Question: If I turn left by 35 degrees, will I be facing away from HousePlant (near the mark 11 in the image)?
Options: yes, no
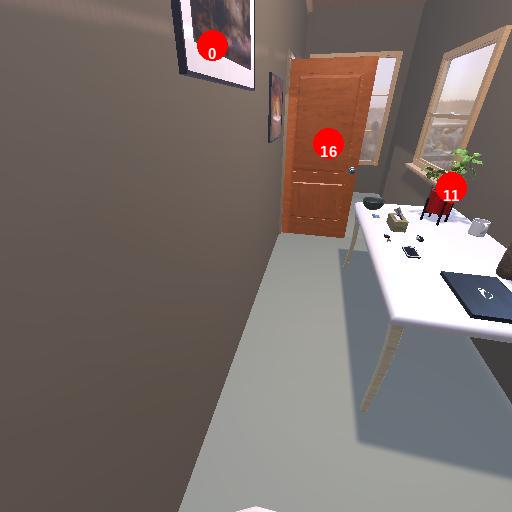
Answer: yes